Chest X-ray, PA view. Patient: 43 years old, sex F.
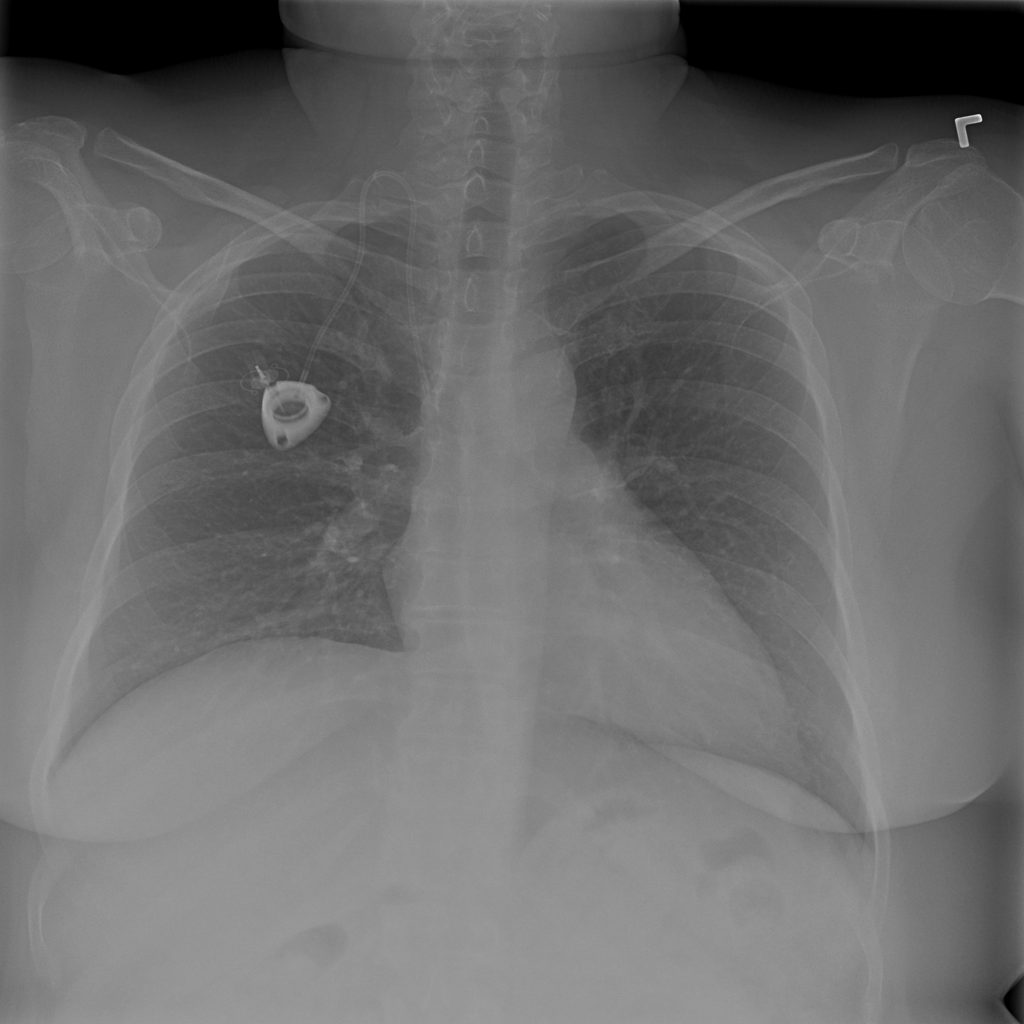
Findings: No Finding